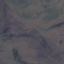
Land use / land cover: HerbaceousVegetation